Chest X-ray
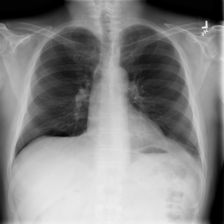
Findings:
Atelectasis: negative
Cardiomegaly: negative
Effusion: negative
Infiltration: negative
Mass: negative
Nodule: negative
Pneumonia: negative
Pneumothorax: negative
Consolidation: negative
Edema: negative
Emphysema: negative
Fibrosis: negative
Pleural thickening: negative
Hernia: negative